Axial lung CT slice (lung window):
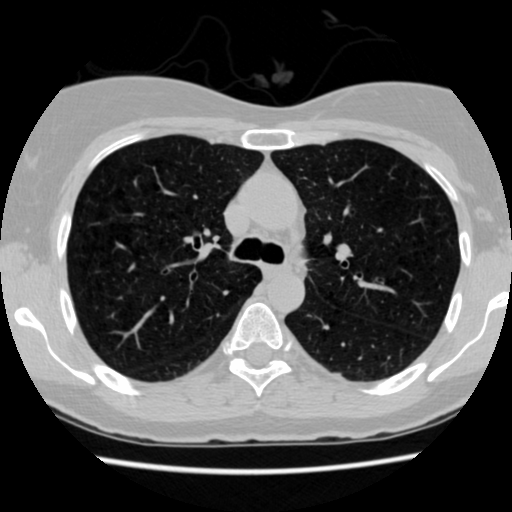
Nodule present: no